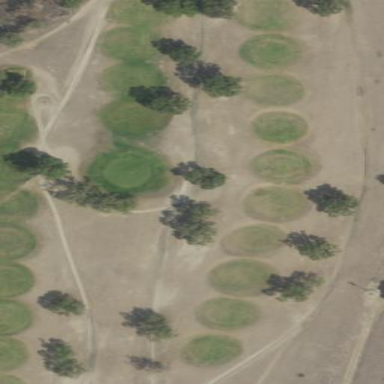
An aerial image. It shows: Rough area in golf course.